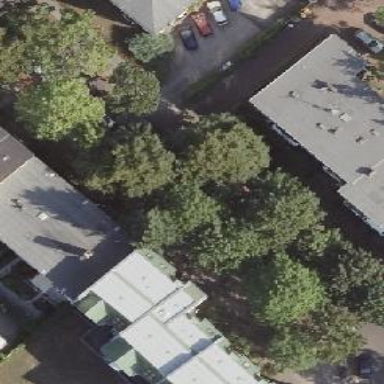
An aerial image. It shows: Beautiful avenue lined with deciduous broadleaved trees.